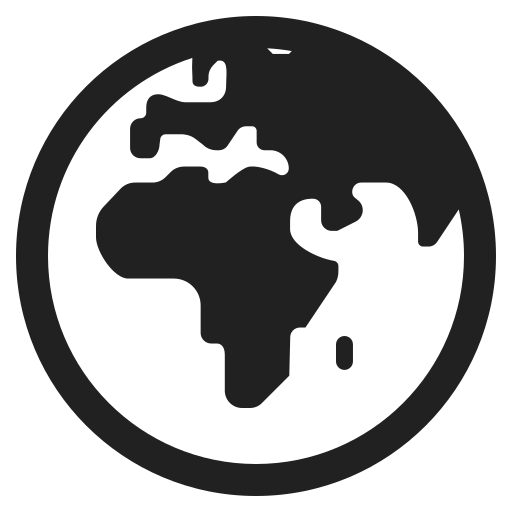
globe showing europe africa high contrast